Field crop: maize
Growth stage: 2
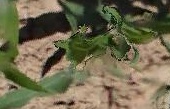
Species: maize